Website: macys
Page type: customer-info-address
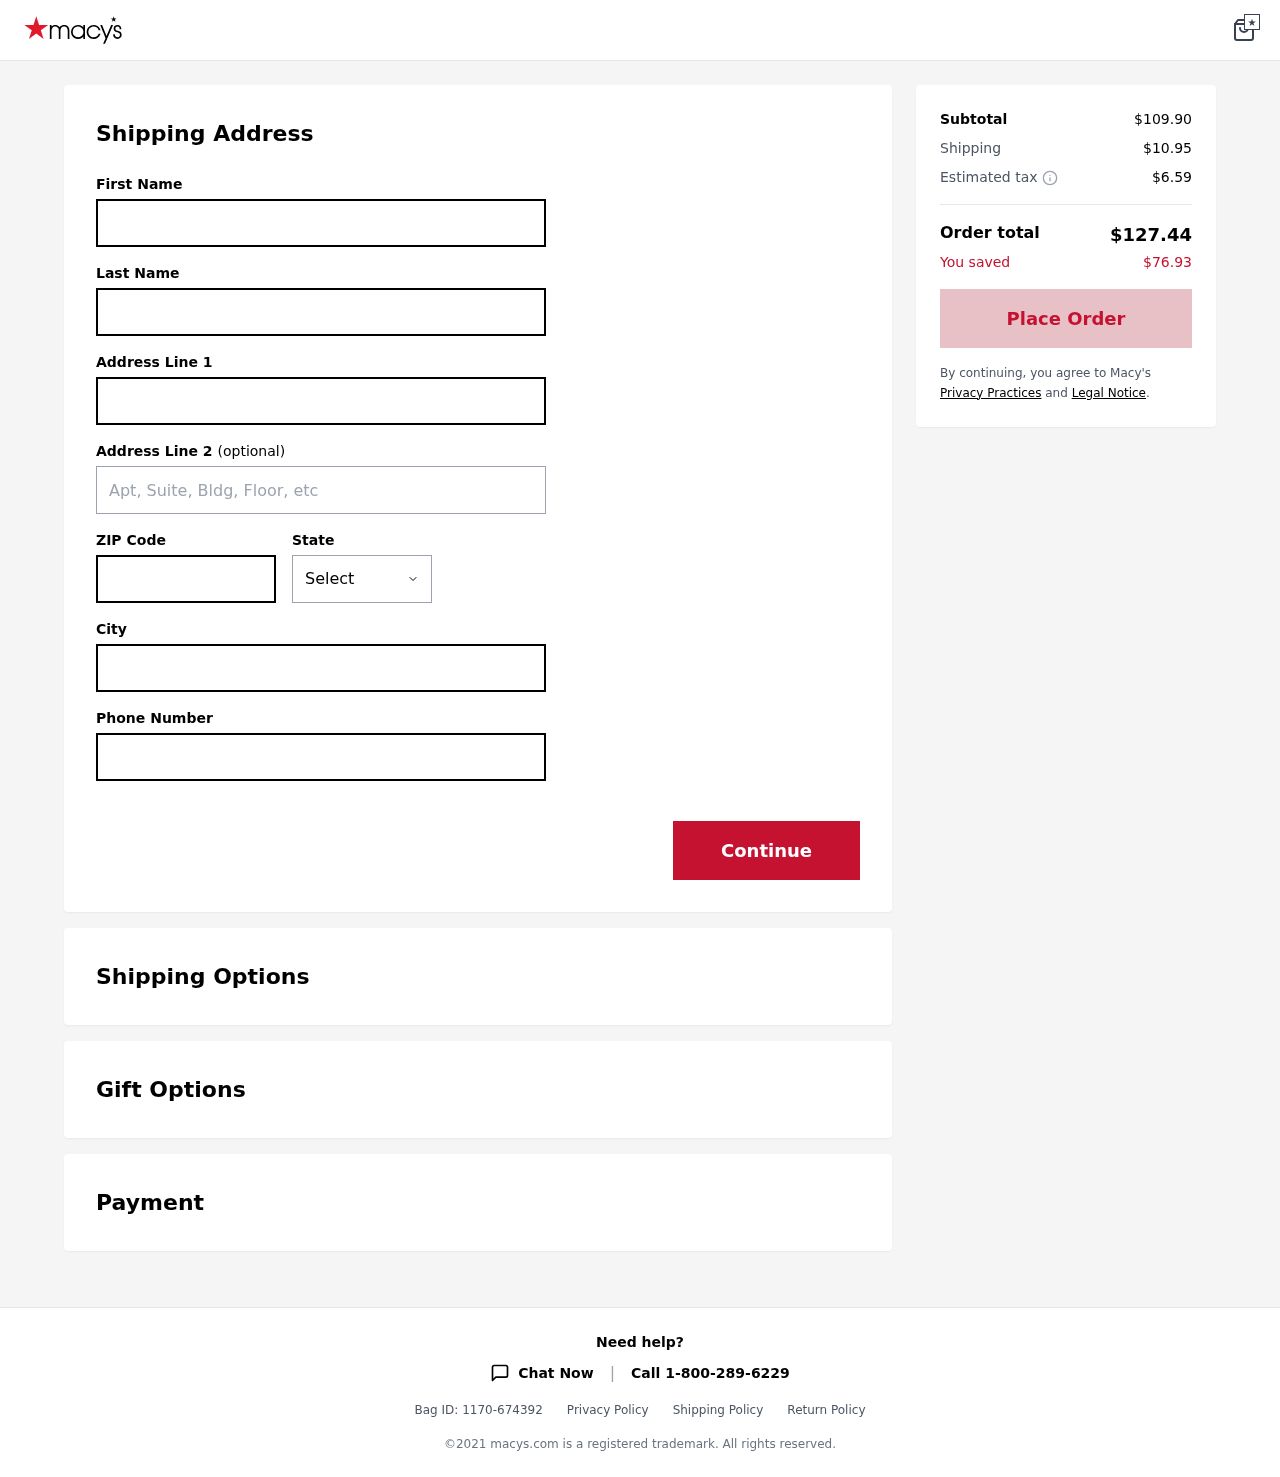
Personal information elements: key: PII_CITY
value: Russellbury
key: PII_FIRSTNAME
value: Christopher
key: PII_LASTNAME
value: Chambers
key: PII_PHONE
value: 3212750252
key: PII_POSTCODE
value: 87298
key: PII_STATE
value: Texas
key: PII_STREET
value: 394 Amy Passage
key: PII_STREET2
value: Apt. 093
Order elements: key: ORDER_SUBTOTAL
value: $109.90
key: ORDER_SHIPPING_COST
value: $10.95
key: ORDER_TAX
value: $6.59
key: ORDER_TOTAL
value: $127.44
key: ORDER_SAVINGS
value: $76.93